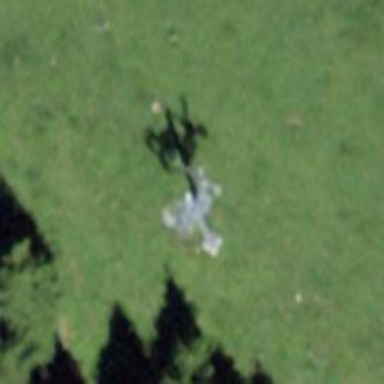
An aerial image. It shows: Pylon for aerialway.